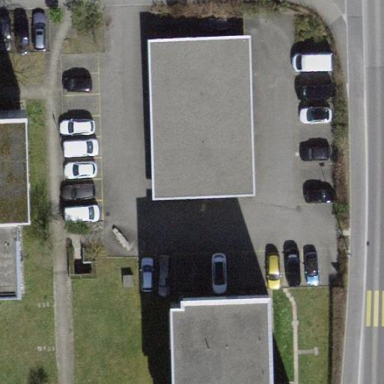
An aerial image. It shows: Garage building.